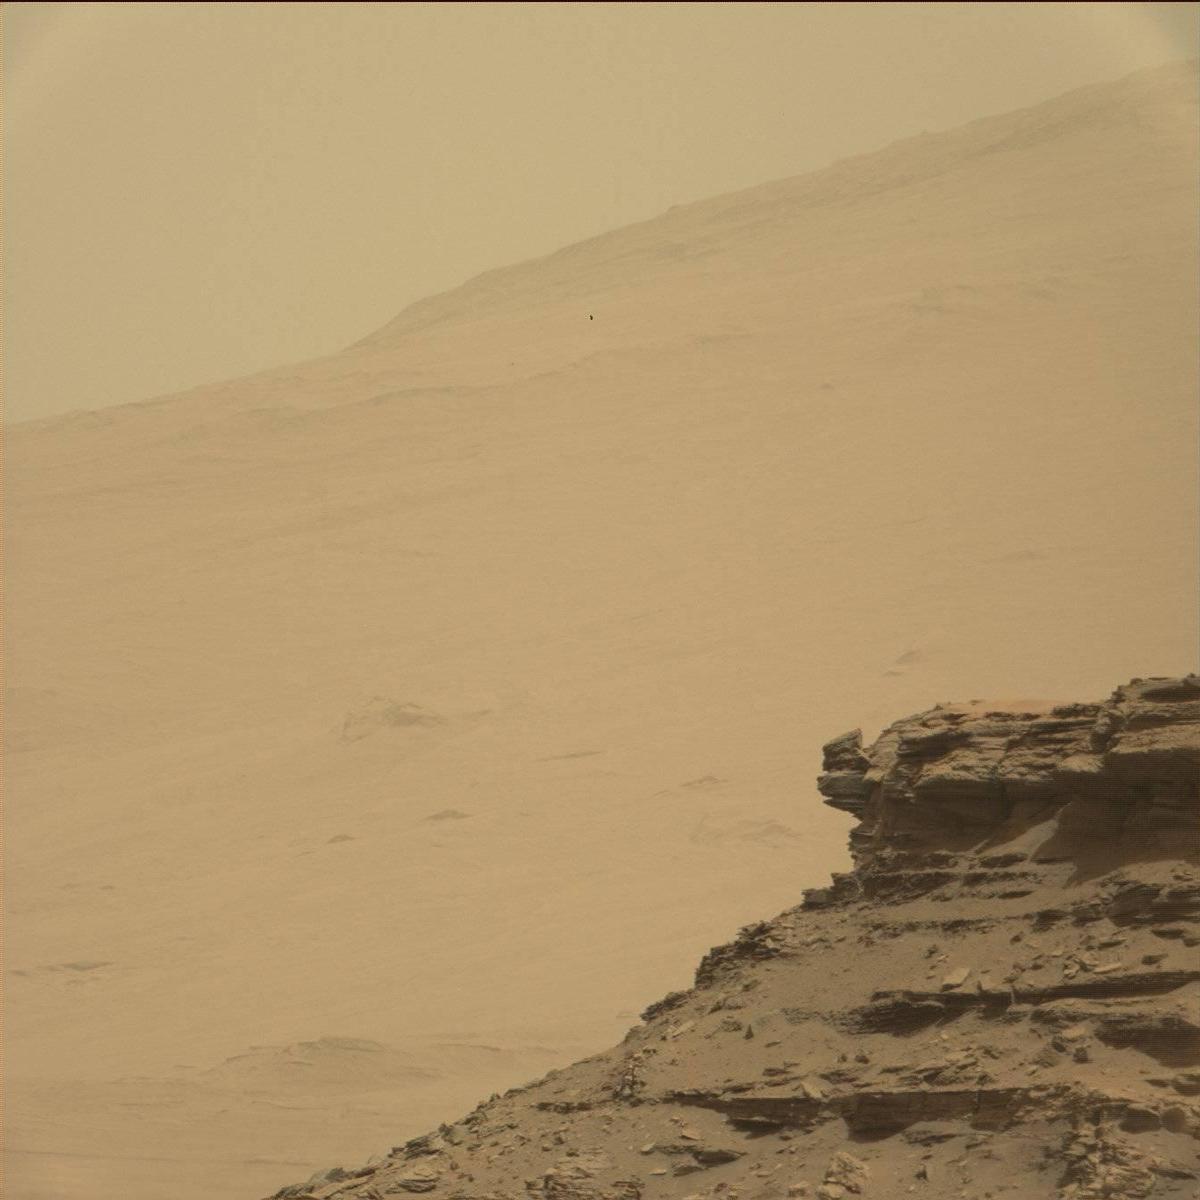
Terrain classes present: Bedrock, Ridge, Sand / Soil, Sky